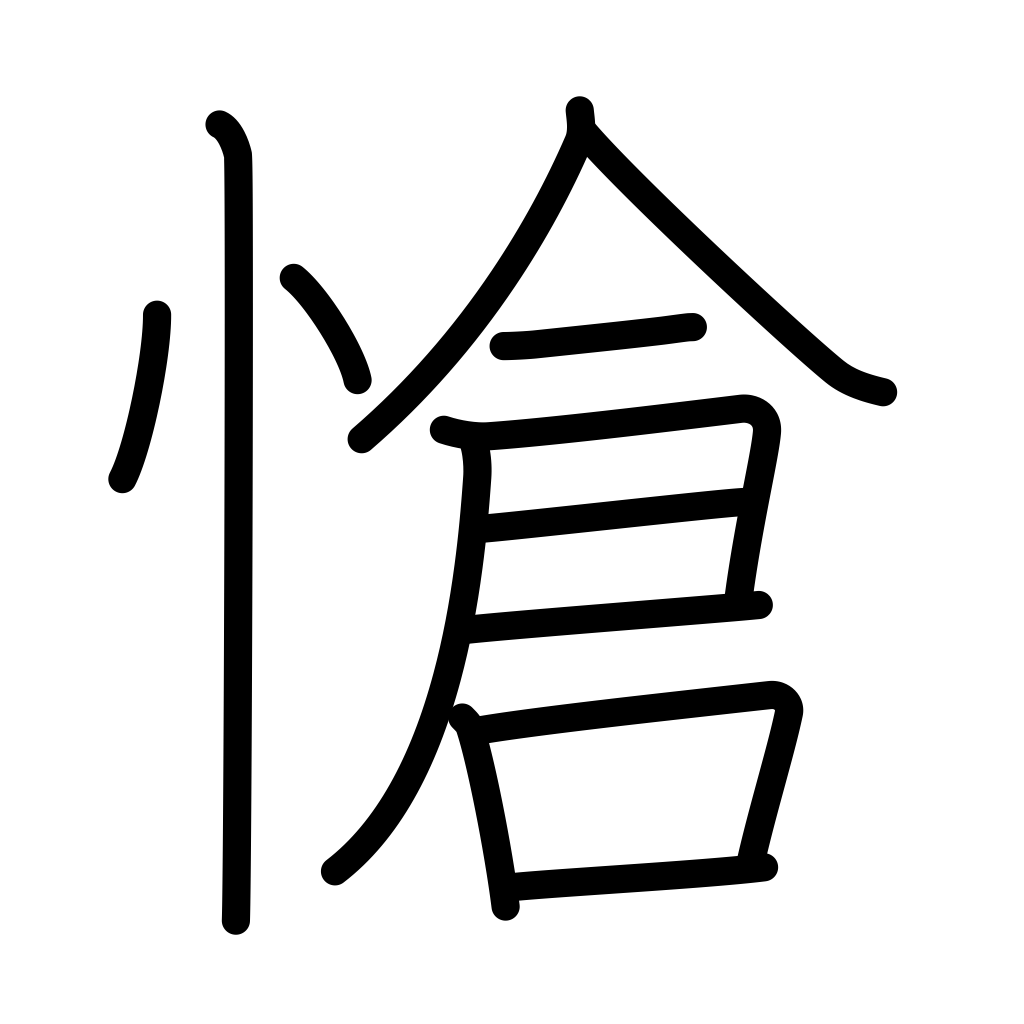
Meaning: sad, pathetic